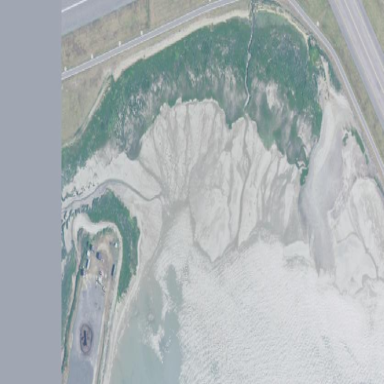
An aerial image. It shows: Saltmarsh wetland area.